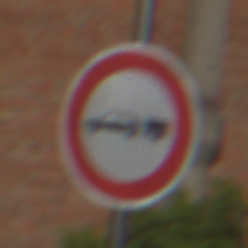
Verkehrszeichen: VerbotPersonenkraftwagenMitAnhaenger
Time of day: MorningAfternoon
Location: Outdoor (Suburban)
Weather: PartlyCloudy
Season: NotSpecified
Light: Natural